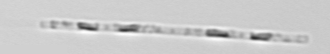
Label: Leptocylindrus